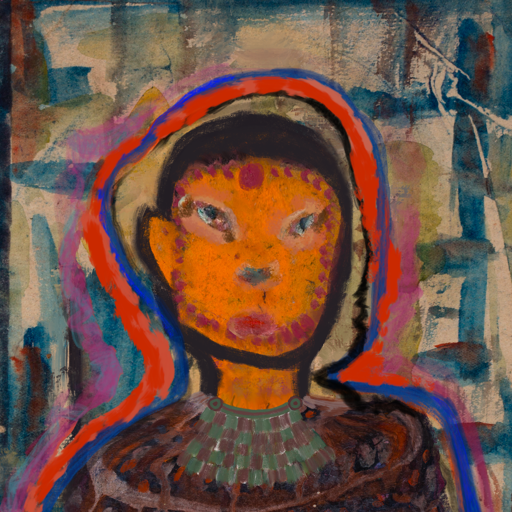
Background: Orphan, Head And Neck Front: Doll, Face Front: Boggyland, Bust: Hypocrite, Hair Front: Experience, Head Accessory: Blank, Second Necklace: After_Raid, Necklace: Blank, Baby: Blank